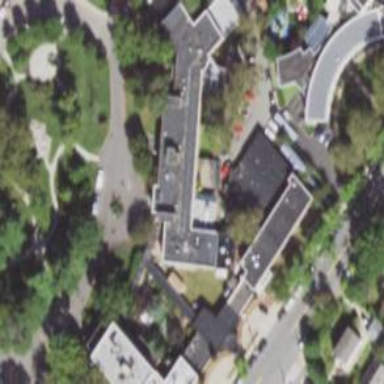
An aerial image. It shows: Hospital building.